Aerial crown-view tile of a tropical tree (Barro Colorado Island, Panama), acquired 20250217:
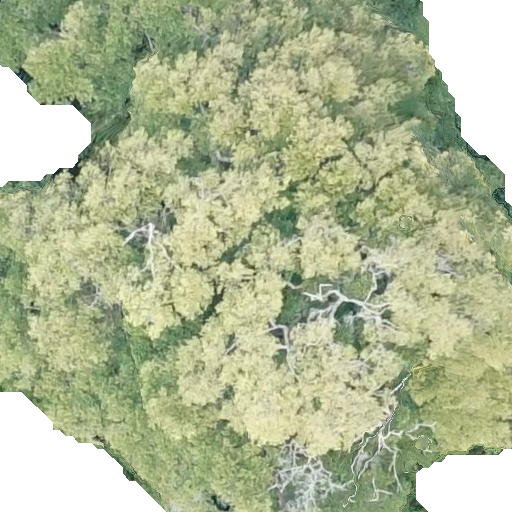
Species: Terminalia oblonga
GBIF accepted scientific name: Terminalia oblonga
Crown area: 429.402 m²